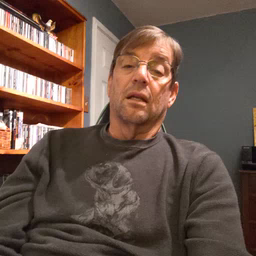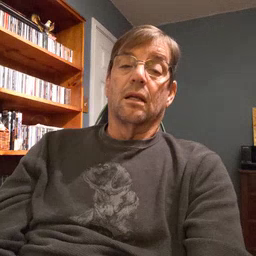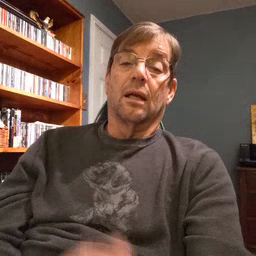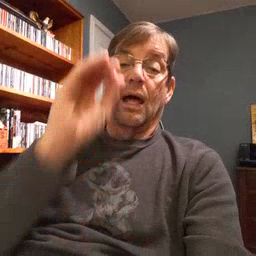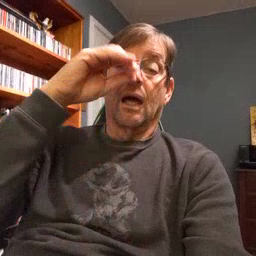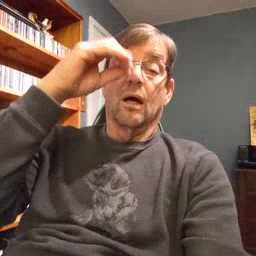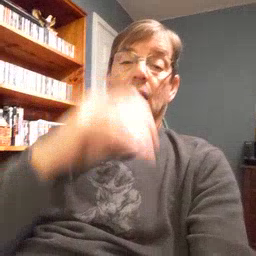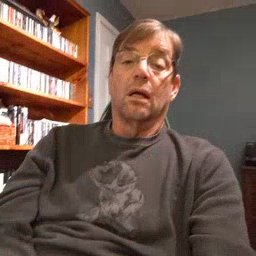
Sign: owl